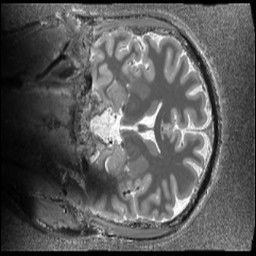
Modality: T1map
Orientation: coronal
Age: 31
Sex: male
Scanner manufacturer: siemens
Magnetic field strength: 6.98 T
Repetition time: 6 s
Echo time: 0.00283 s